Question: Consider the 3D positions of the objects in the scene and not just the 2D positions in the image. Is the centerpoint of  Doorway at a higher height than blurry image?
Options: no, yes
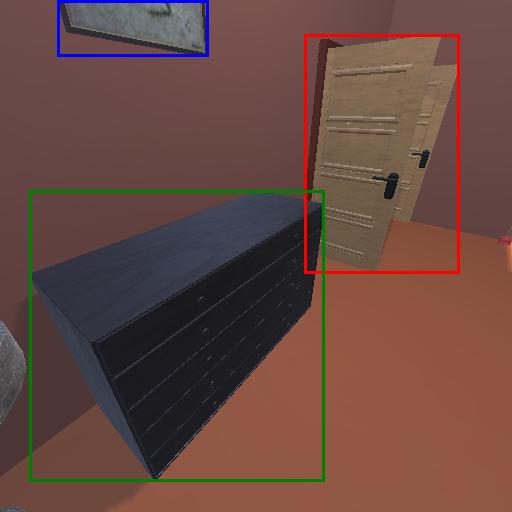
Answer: no